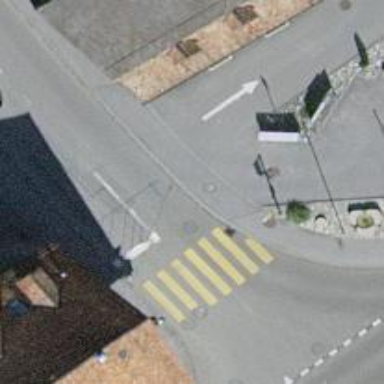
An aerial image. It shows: Road with traffic signals.